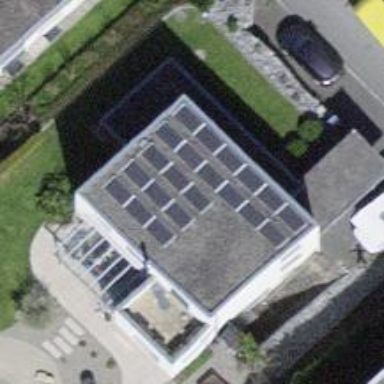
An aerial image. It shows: Solar power generator utilizing photovoltaic technology with solar photovoltaic panels.